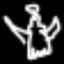
Label: angel